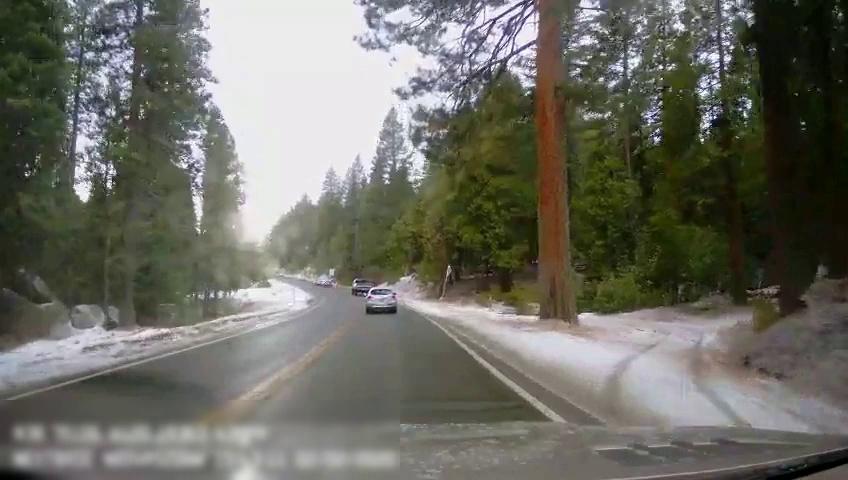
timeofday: Day
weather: Cloudy
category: Drivable Space
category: Vehicles | Truck
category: Vehicles | Car
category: Lanes | Current Lane
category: Lanes | Current Lane
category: Lanes | Opposite Lane
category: Lanes | Opposite Lane